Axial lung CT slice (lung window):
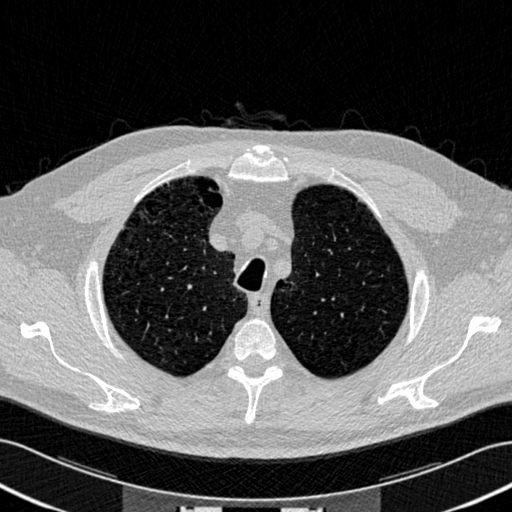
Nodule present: no